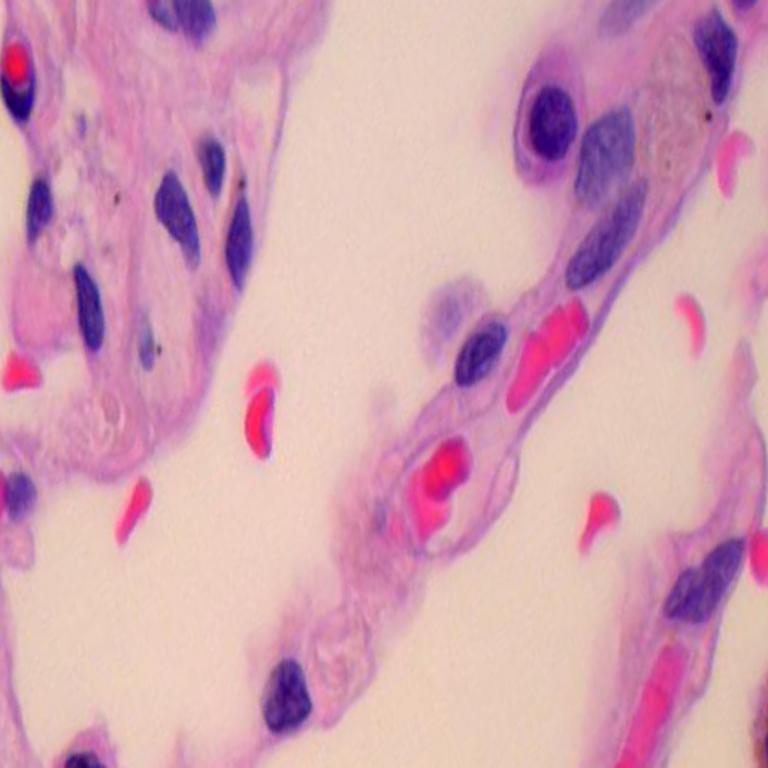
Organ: lung
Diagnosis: benign